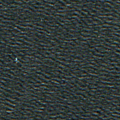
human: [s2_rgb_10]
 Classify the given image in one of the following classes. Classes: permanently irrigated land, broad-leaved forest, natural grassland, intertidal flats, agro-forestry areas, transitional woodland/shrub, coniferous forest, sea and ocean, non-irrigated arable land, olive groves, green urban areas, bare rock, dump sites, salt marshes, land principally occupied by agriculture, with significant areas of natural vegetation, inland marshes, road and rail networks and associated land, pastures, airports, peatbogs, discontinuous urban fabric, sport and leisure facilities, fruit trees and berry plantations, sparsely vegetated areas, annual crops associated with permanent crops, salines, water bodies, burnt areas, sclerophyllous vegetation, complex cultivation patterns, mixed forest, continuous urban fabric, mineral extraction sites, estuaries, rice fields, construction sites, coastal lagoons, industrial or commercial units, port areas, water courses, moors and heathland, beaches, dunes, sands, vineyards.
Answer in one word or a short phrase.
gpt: sea and ocean